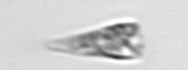
Label: Licmophora